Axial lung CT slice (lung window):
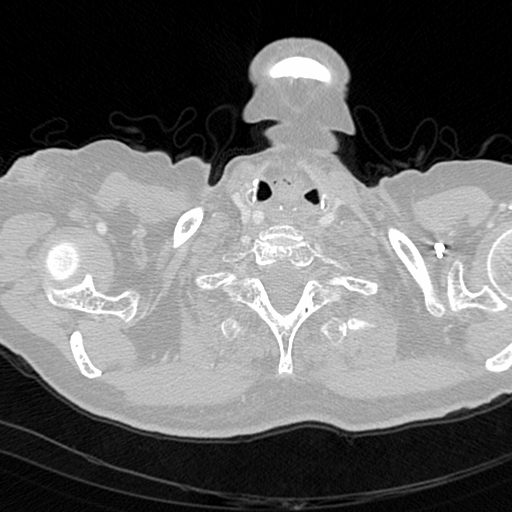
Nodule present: no